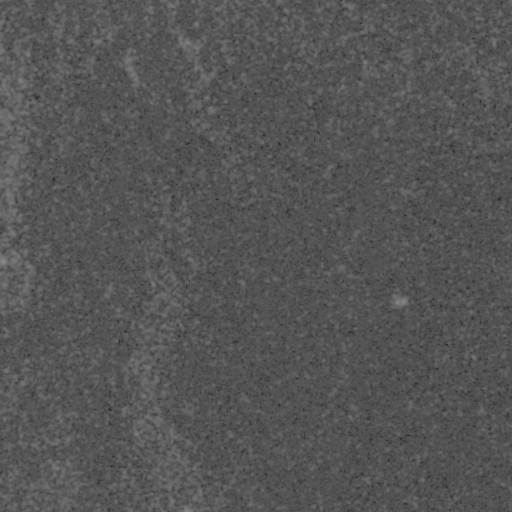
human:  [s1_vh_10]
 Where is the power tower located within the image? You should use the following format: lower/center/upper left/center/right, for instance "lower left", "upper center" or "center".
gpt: The power tower is located in the upper of the image.
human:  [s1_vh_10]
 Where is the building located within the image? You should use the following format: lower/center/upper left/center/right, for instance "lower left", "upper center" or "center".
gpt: The building is located in the center right of the image.
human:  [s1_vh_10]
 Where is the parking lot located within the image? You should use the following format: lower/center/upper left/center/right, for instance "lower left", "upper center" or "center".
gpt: There is no parking lot in the image.

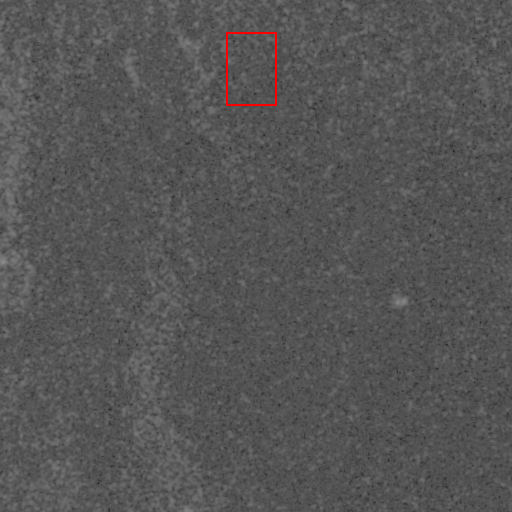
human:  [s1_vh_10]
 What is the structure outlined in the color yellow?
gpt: There is no yellow outline.
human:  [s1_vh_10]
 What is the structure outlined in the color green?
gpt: There is no structure outlined in green.